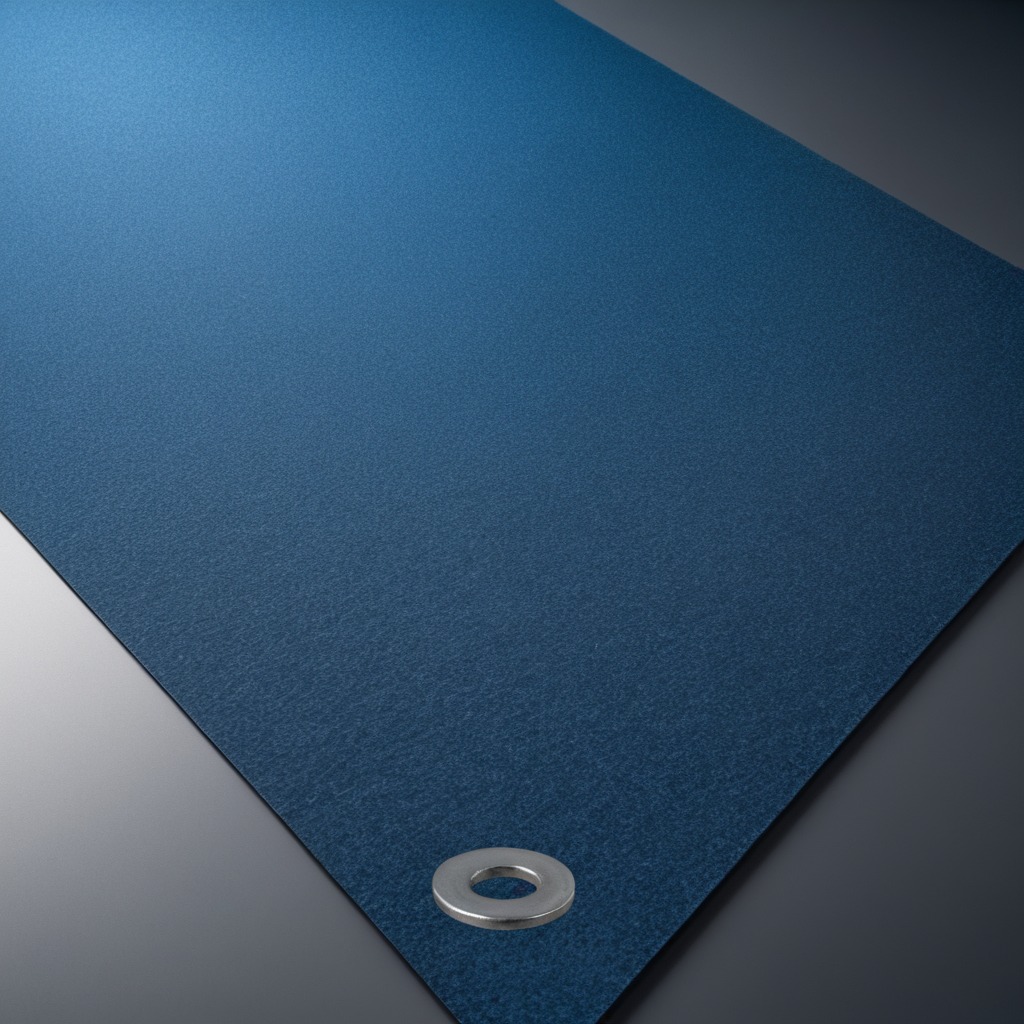
A flat metal washer lying on a clean granite tabletop covered with a blue rubber mat inside a workshop under bright overhead lighting crisp shadows high clarity worn but beneath the mat